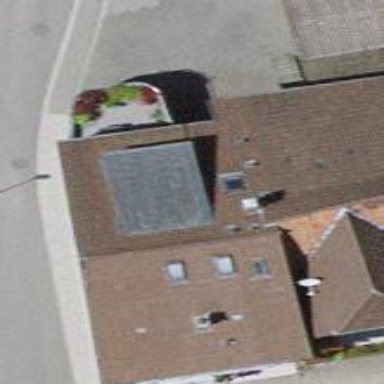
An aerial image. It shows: Residential building.